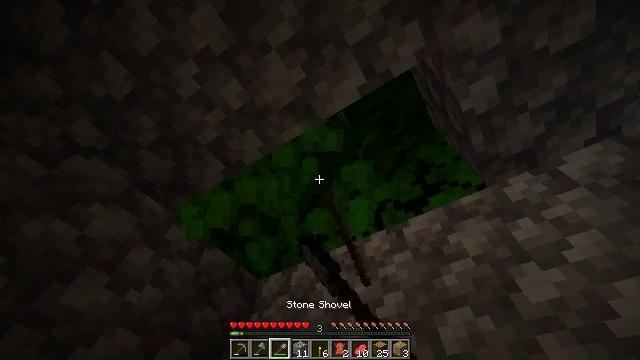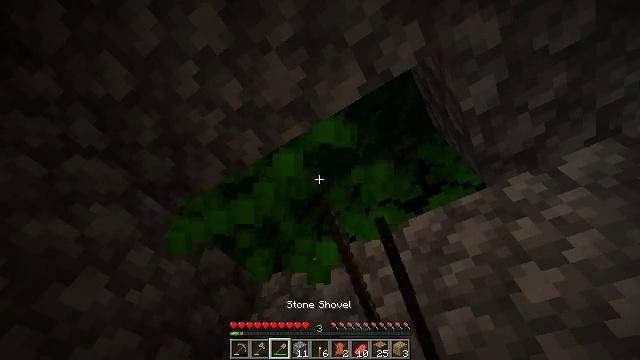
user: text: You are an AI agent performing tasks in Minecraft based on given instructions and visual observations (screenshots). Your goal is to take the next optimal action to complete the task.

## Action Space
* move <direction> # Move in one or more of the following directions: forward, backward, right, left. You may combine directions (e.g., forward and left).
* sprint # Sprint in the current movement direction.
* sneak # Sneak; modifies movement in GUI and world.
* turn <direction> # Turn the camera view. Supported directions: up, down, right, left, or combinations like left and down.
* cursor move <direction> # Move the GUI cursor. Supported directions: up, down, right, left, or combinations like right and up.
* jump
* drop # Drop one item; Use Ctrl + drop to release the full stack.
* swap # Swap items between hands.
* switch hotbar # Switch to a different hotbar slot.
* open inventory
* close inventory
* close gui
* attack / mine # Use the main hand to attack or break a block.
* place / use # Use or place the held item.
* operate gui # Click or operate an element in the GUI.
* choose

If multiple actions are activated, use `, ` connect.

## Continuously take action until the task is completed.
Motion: motion action
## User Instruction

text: Clear the jungle leaves to make way.
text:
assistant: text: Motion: attack / mine
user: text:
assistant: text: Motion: attack / mine